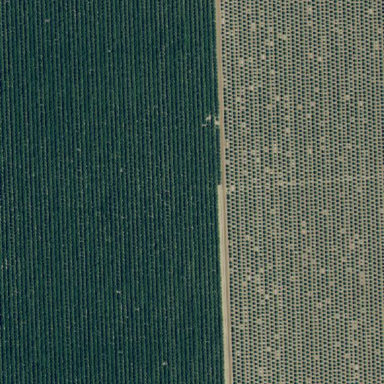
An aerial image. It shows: Almond orchard with rows of almond trees.